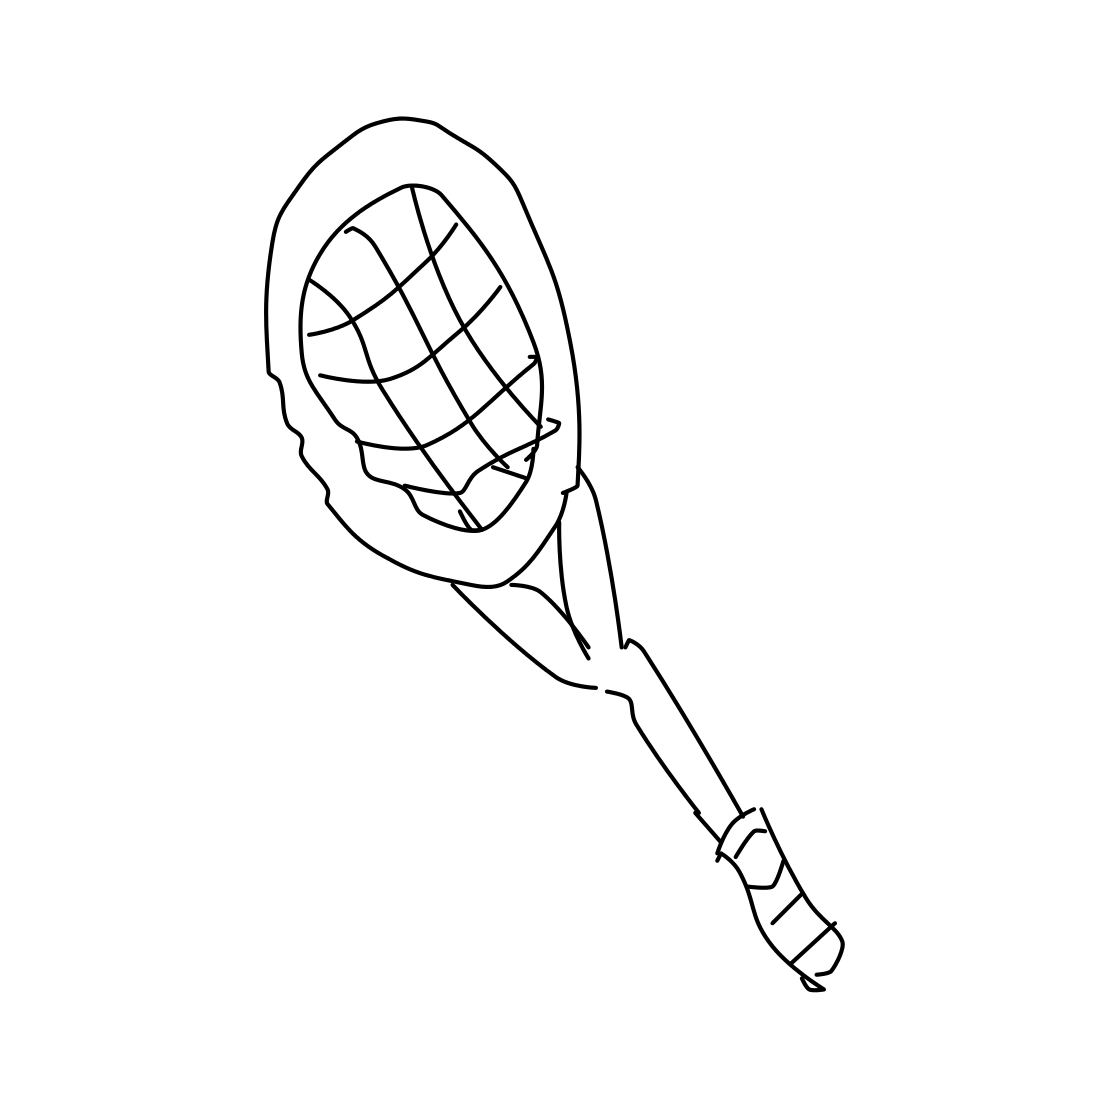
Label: tennis-racket